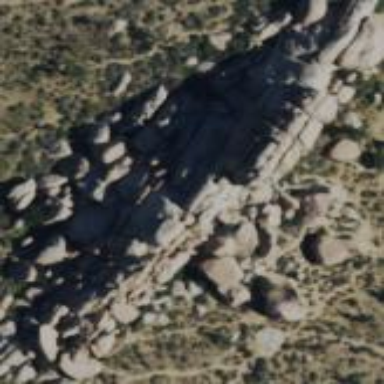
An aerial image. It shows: Landscape of bare rock.